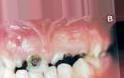
Condition: Caries